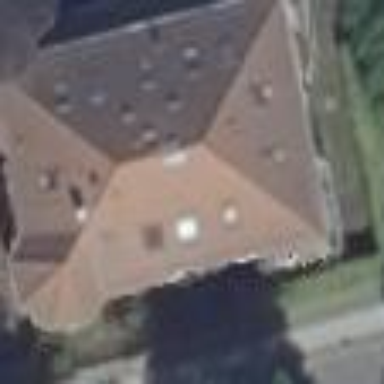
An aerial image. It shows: Building.